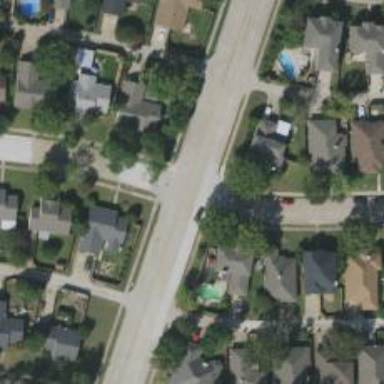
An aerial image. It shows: Tertiary road with separate sidewalks.